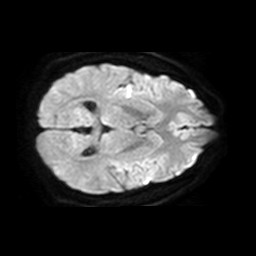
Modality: TRACE
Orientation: axial
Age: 30
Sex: female
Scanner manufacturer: philips
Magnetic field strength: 1.5 T
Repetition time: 4.818 s
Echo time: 0.07764 s